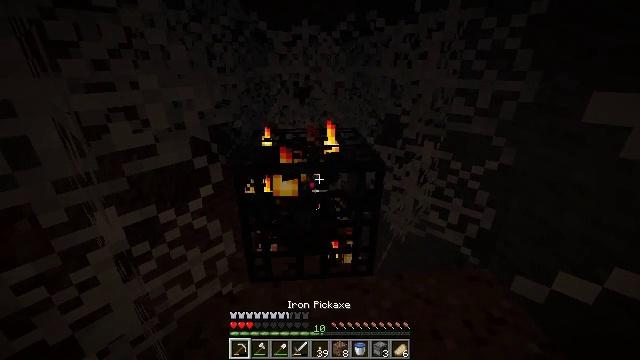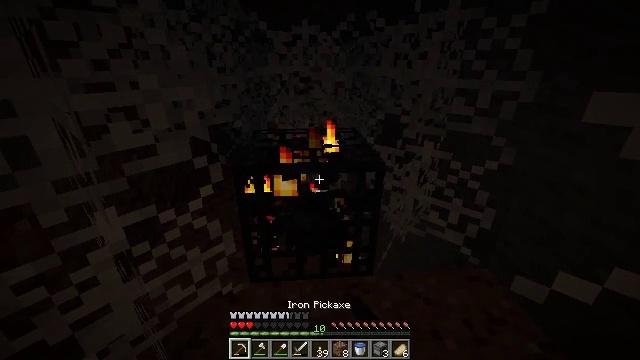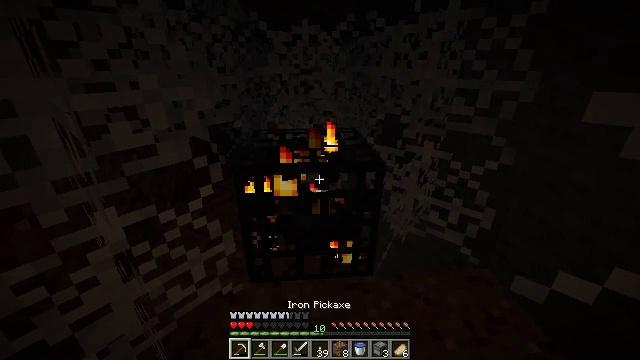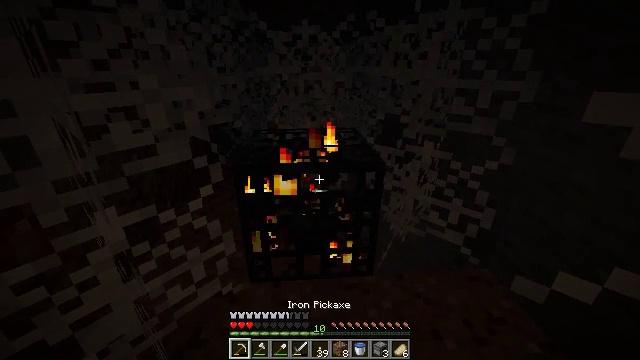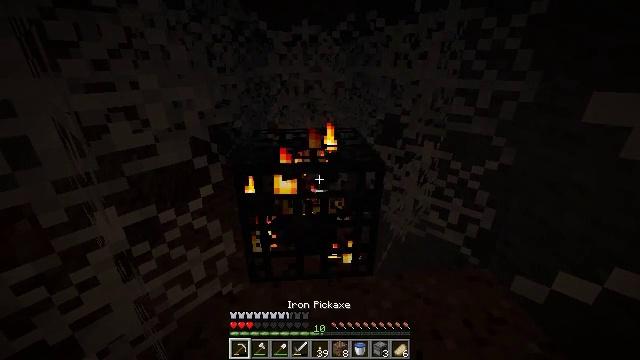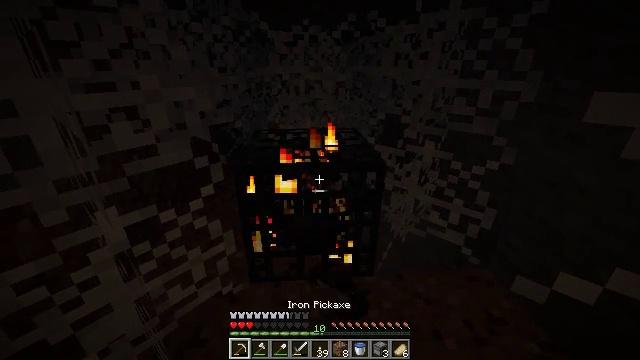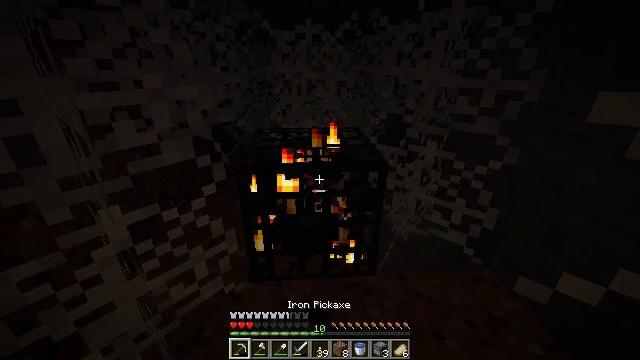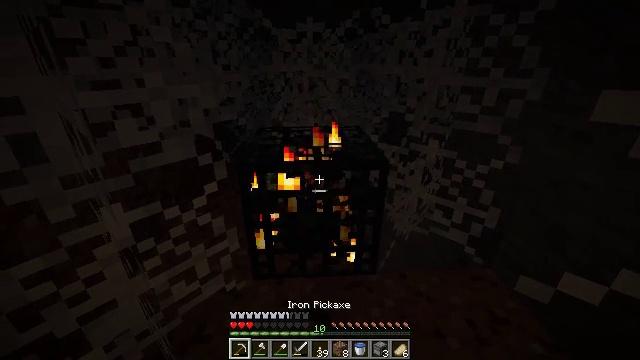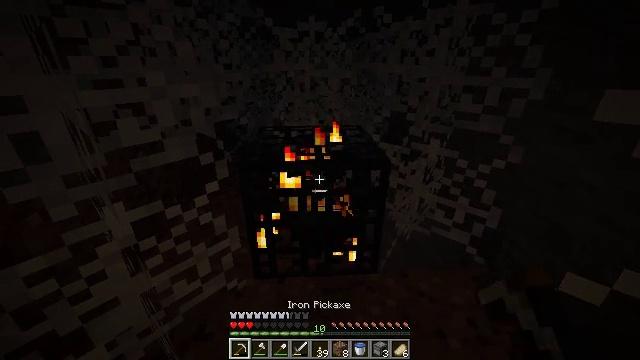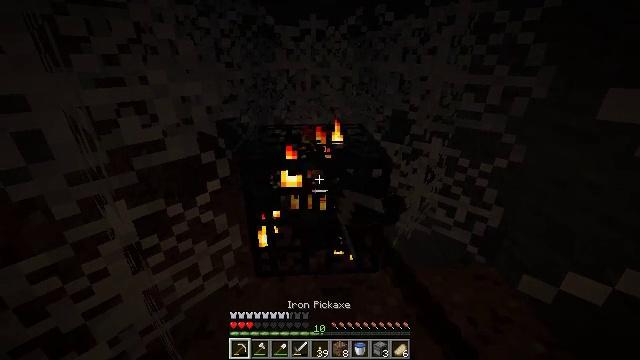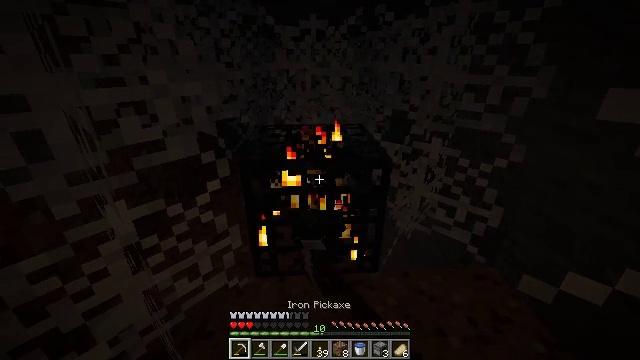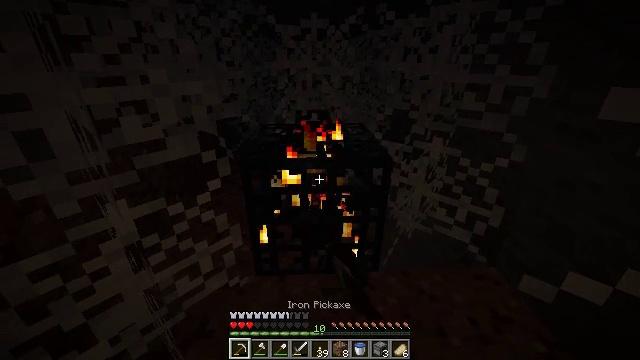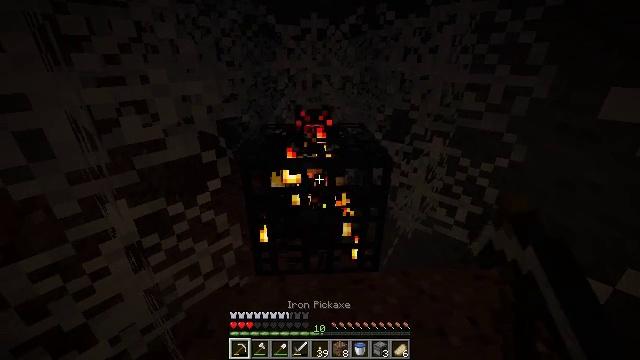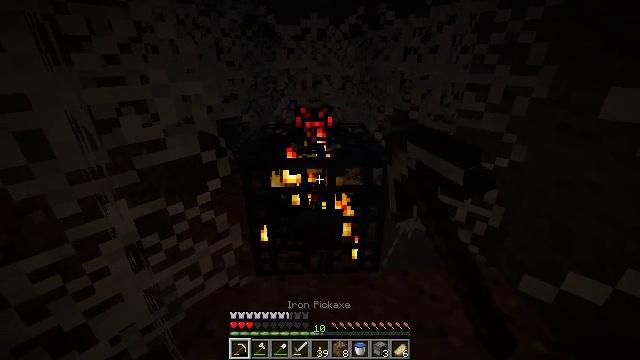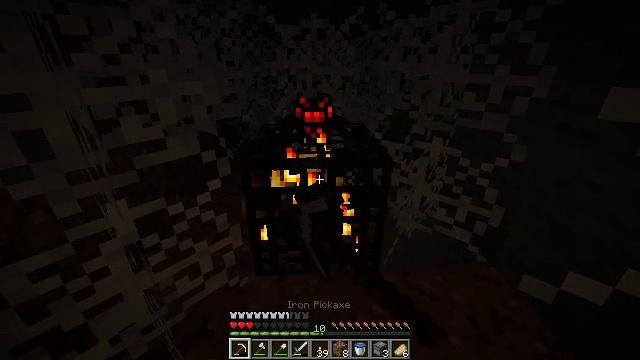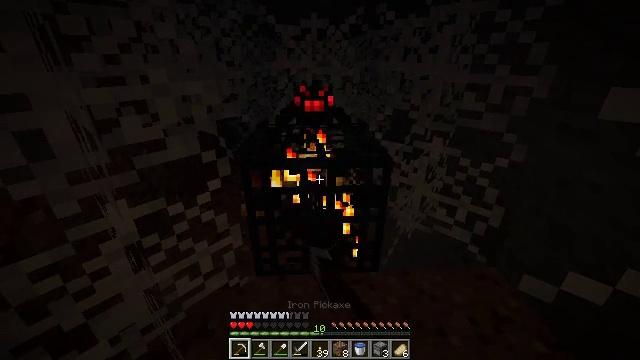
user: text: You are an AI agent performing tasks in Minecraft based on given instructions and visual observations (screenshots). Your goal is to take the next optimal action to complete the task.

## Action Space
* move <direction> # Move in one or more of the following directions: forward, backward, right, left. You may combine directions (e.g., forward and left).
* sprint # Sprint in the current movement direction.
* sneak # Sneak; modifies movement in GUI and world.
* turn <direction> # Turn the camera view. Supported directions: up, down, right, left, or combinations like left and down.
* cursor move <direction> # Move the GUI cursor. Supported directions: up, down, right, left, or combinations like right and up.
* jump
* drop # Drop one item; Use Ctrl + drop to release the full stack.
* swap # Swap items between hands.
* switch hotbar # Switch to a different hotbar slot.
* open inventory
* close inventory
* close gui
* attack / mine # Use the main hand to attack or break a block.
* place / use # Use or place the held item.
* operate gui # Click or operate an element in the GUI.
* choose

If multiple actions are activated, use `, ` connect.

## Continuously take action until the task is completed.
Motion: motion action
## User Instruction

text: Collect the spawner block.
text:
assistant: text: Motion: attack / mine
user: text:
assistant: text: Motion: attack / mine
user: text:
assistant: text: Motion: attack / mine
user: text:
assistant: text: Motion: attack / mine
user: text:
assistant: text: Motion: attack / mine
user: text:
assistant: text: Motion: attack / mine
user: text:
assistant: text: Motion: attack / mine
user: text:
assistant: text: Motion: attack / mine
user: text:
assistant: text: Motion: attack / mine
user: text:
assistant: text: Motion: attack / mine
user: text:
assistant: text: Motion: attack / mine
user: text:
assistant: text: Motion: attack / mine
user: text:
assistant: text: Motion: attack / mine
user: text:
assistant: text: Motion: attack / mine
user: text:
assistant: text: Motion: attack / mine
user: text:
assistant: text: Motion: attack / mine
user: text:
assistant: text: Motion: attack / mine
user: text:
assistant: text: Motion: attack / mine
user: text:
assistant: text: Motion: attack / mine
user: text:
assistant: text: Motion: attack / mine
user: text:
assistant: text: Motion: attack / mine
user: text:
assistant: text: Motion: attack / mine
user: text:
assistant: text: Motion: attack / mine
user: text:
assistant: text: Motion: attack / mine